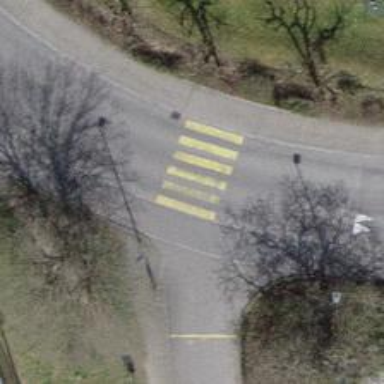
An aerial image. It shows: Zebra crossing on the road.